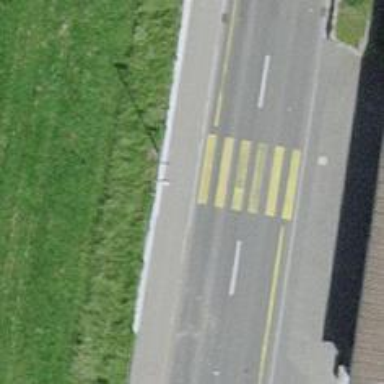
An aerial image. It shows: Uncontrolled road crossing.